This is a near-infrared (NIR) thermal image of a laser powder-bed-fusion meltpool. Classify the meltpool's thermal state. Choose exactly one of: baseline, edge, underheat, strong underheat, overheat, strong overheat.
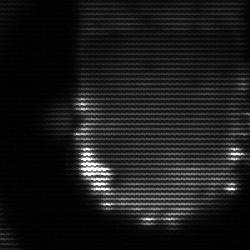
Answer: baseline